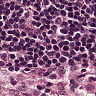
Metastatic tissue present: no